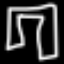
Label: pants